Question: Using spring-data, I want to write two method for my 'Person' entity.
Person.java:
'''
public class Person {
@Id
String id;
String name;
Integer age;
// getters/setters omitted for clarity
}
'''
I have written also a 'PersonResouce':
'''
public class PersonResource extends Resource<Person> {
public PersonResource(Person content, Link... links) {
super(content, links);
}
}
'''
I have also added a 'PersonResourceAssembler':
'''
public class PersonResourceAssembler extends ResourceAssemblerSupport<Person, PersonResource> {
public PersonResourceAssembler() {
super(PersonController.class, PersonResource.class);
}
public PersonResource createResource(Person person) {
PersonResource personResource = new PersonResource(person);
Link link = linkTo(PersonController.class).slash(person.getId()).withSelfRel();
personResource.add(link);
return personResource;
}
@Override
public PersonResource toResource(Person person) {
PersonResource resource = createResource(person);
return resource;
}
}
'''
And this is my 'PersonController':
'''
@RestController
@RequestMapping("persons")
public class PersonController {
@Autowired
private PersonService personService;
@GetMapping
public HttpEntity<List<PersonResource>> showAll(@PageableDefault(size = 20) Pageable pageable, PersonDTO condition) {
Page<Person> page = personService.findAll(pageable, condition);
Iterable<Person> personList = page.getContent();
PersonResourceAssembler assembler = new PersonResourceAssembler();
List<PersonResource> resources = assembler.toResources(personList);
return new HttpEntity<>(resources);
}
@RequestMapping(name = "{id}", produces= MediaType.APPLICATION_JSON_VALUE)
public HttpEntity<PersonResource> showOne(@PathVariable("id") Long id, PersonDTO condition) {
condition.setId(id);
Person person = personService.get(id);
PersonResourceAssembler assembler = new PersonResourceAssembler();
PersonResource resource = assembler.toResource(person);
return new HttpEntity<>(resource);
}
}
'''
This is the response for the list:
'''
[
{
"createdById": 1,
"createdDate": "2017-09-21T10:21:05.741Z",
"deleted": false,
"email": null,
"firstName": "User49",
"id": 52,
"lastModifiedById": null,
"lastName": "robot",
"links": [
{
"href": "http://localhost:8080/users/52",
"rel": "self"
}
],
"middleName": null,
"mobile": "010101010001149",
"roleList": [
{
"createdById": null,
"createdDate": "2017-09-21T10:21:05.580Z",
"deleted": false,
"id": 2,
"lastModifiedById": null,
"name": "USER",
"userList": null,
"version": 0
}
],
"username": "user49",
"version": 0
}
]
'''
This is the response for one resource :
'''
{
"_links": {
"self": {
"href": "http://localhost:8080/users/52"
}
},
"createdById": 1,
"createdDate": "2017-09-21T10:21:05.741Z",
"deleted": false,
"email": null,
"firstName": "User49",
"id": 52,
"lastModifiedById": null,
"lastName": "robot",
"middleName": null,
"mobile": "010101010001149",
"roleList": [
{
"createdById": null,
"createdDate": "2017-09-21T10:21:05.580Z",
"deleted": false,
"lastModifiedById": null,
"name": "USER",
"userList": null
}
],
"username": "user49"
}
'''
I've looked at the <URL> and it appear possible to use to create pagination.
I also want my response to look like the 'RepositoryRestController' response which means for the list reponse :
- 'entities'- 'links'- 'page'

I have tried to play a bit with 'PagedResources' but it appear to work differently than 'Resource' and can't just replace it.
I would like to see a Controller/Assembler that use the PagedResource.
# Solution
solution for me was to do like this
'''
@GetMapping
public ResponseEntity<?> findAll(PagedResourcesAssembler<Person> pageAssembler, @PageableDefault(size = 20) Pageable pageable, UserDTO condition) {
Page<User> userList = userService.findAll(pageable, condition);
PagedResources<?> resources = pageAssembler.toResource(userList, new UserResourceAssembler());
return ResponseEntity.ok(resources);
}
'''
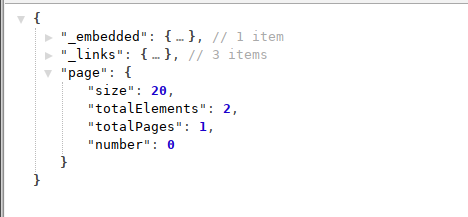
Answer: Try to use <URL> to build paged resources:
'''
@RestController
@RequestMapping("persons")
public class PersonController {
@Autowired private PersonService personService;
@Autowired private PagedResourcesAssembler<Person> assembler;
@Autowired private EntityLinks links;
@GetMapping("/paged")
public ResponseEntity<?> getPaged(Pageable pageable) {
Page<Person> personsPage = personService.getPaged(pageable);
Link pageSelfLink = links.linkFor(Person.class).slash("/paged").withSelfRel();
PagedResources<?> resources = assembler.toResource(personPage, this::toResource, pageSelfLink);
return ResponseEntity.ok(resources);
}
private ResourceSupport toResource(Person person) {
Link pesonLink = links.linkForSingleResource(person).withRel("person");
Link selfLink = links.linkForSingleResource(person).withSelfRel();
return new Resource<>(person, personLink, selfLink);
}
}
'''
See my <URL>.